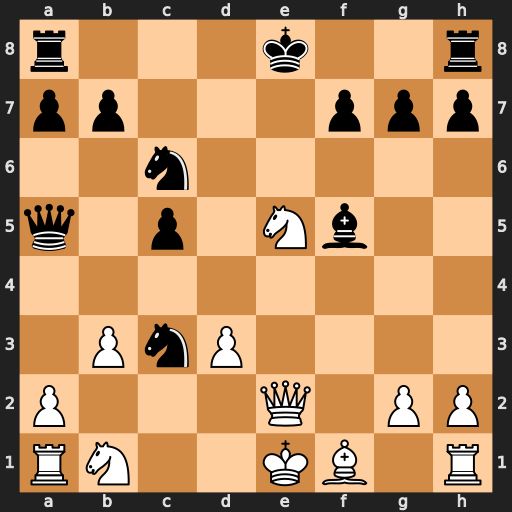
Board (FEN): r3k2r/pp3ppp/2n5/q1p1Nb2/8/1PnP4/P3Q1PP/RN2KB1R
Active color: w
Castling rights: KQkq
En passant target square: -
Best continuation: Nxc6+ Nxe2+ Nxa5